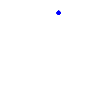
Particle: pion